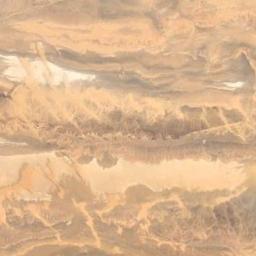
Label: desert